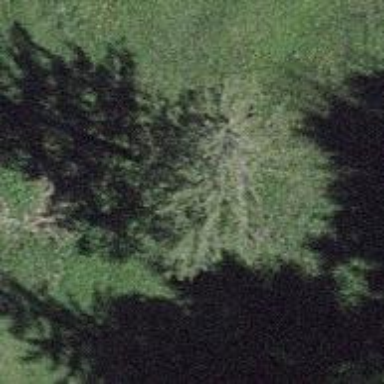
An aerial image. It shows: Beautiful tree in nature.